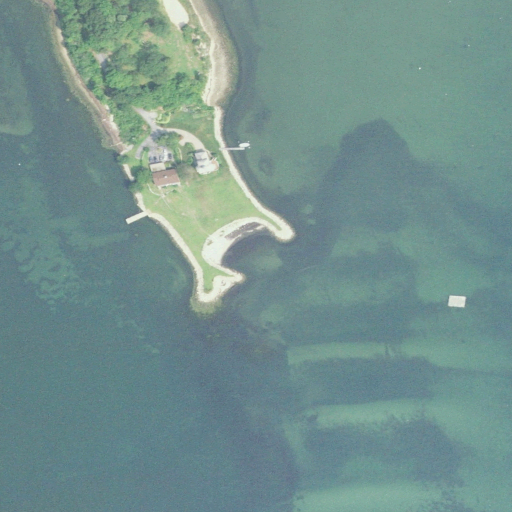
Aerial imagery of cape in Connecticut named Esker Point containing open water, herbaceous wetlands, barren land, grassland, and medium intensity development